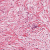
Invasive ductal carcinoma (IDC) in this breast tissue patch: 1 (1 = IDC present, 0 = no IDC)